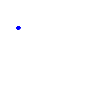
Particle: kaon